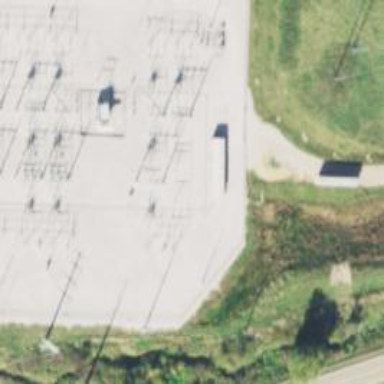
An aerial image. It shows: Switch used for power control.